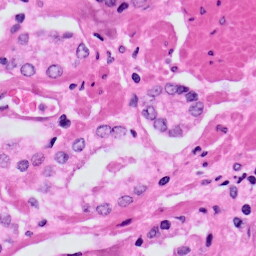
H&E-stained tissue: Prostate